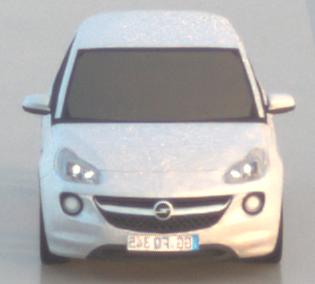
Make: Opel
Model: ADAM 1.2
Detailed model: ADAM
Model produced from: 2013/01
Model produced until: 2014/11
Doors: 3
Color: white
Road condition: wet road
Daytime: sunrise or sunset
Contrast: low contrast